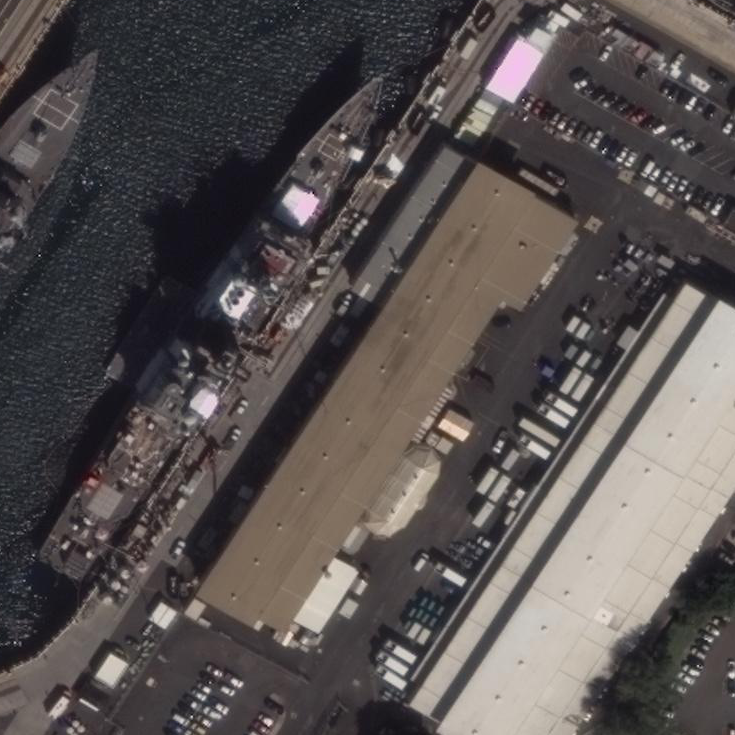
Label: Ticonderoga-class_cruiser